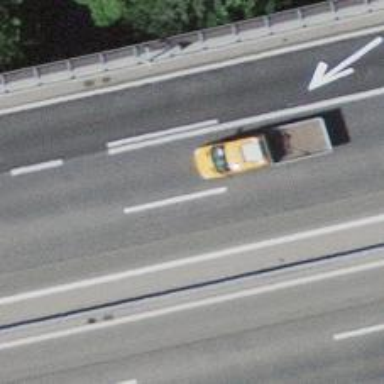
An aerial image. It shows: Asphalt bridge on motorway.